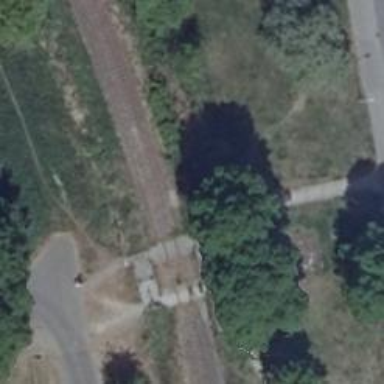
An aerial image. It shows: Crossing for the railway.